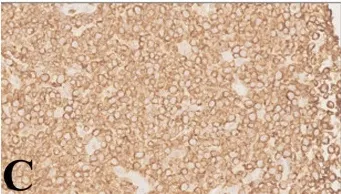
Diffuse large B-cell lymphoma and classical Hodgkin's lymphoma diagnosis on lymph node biopsy. And BCL2. Original magnification x40.
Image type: pathology (immunostaining)